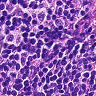
Metastatic tissue present: no